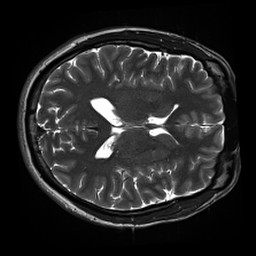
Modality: inplaneT2
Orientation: axial
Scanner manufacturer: siemens
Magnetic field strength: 3 T
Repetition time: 11 s
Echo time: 0.059 s